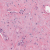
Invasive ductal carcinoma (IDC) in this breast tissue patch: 0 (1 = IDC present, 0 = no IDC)